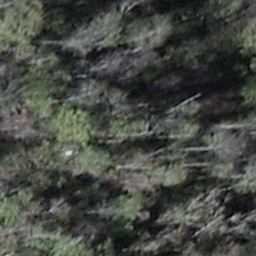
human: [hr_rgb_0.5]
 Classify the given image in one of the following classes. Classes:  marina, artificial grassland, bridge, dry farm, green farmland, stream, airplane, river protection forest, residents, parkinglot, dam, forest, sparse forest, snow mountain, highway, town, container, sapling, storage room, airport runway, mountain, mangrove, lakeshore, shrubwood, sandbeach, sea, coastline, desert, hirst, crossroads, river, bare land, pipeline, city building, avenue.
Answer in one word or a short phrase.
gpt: shrubwood